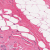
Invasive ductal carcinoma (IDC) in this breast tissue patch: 0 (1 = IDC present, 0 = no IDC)